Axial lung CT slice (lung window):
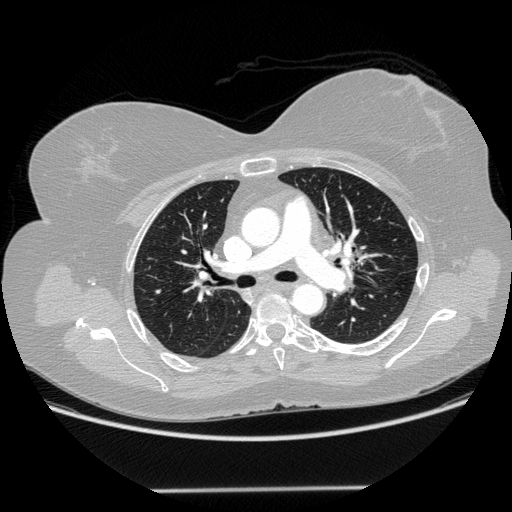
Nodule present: no